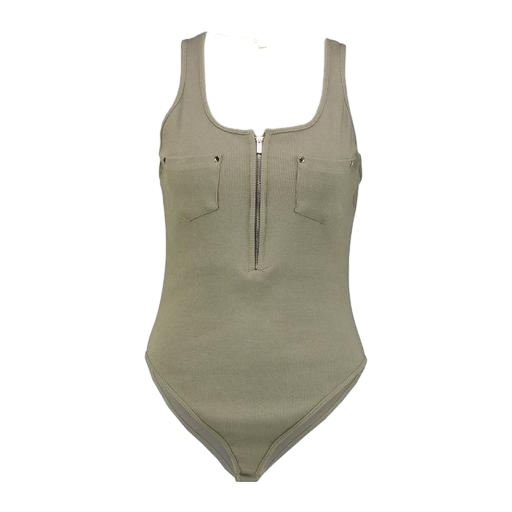
zip-up gilet pockets, green zip-front vest, long zip vest, white background